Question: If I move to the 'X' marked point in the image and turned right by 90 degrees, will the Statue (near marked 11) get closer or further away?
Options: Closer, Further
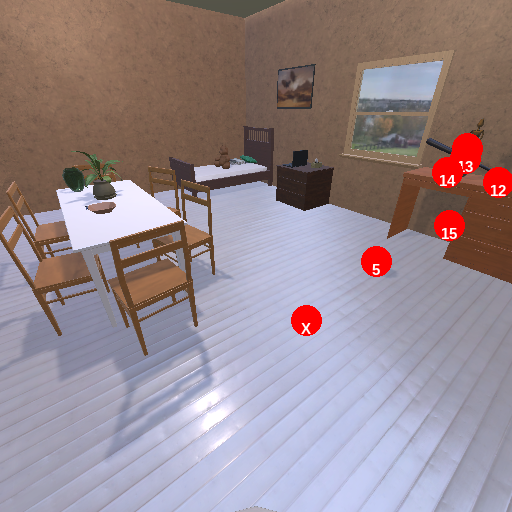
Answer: Closer